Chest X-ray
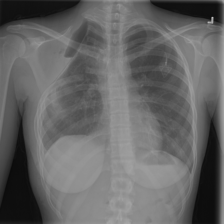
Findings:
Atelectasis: negative
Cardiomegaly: negative
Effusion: negative
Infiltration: positive
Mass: negative
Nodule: negative
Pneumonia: negative
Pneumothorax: negative
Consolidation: negative
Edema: negative
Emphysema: negative
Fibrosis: negative
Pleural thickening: negative
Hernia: negative